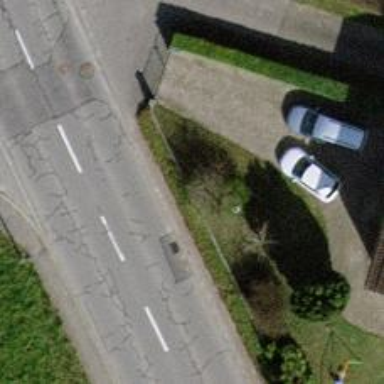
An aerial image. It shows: Hedge barrier.